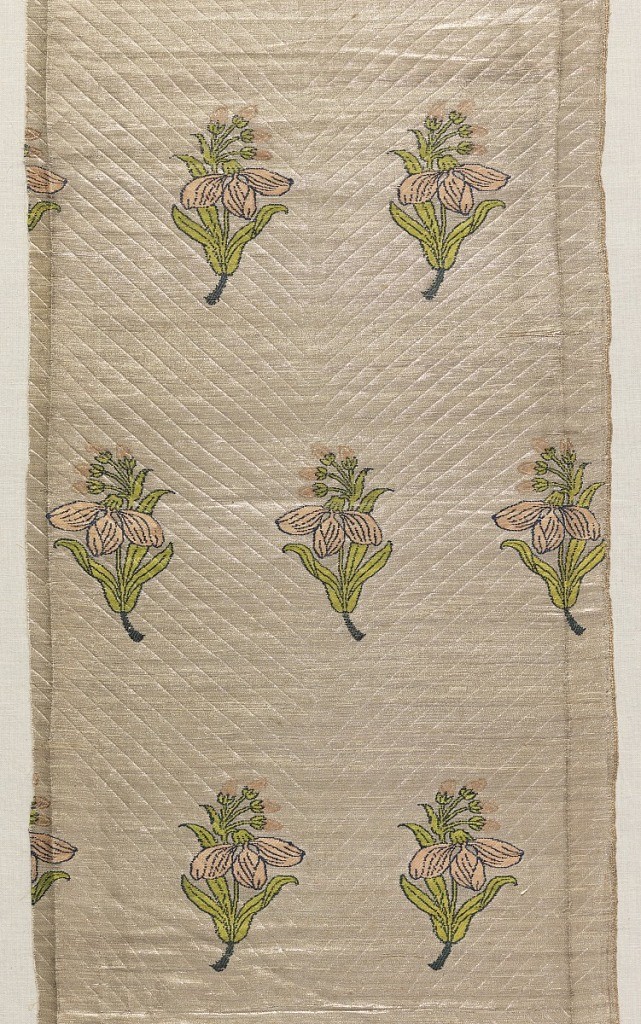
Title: Textile
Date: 18th century
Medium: silk, metallic Technique: complementary wefts 1/3 twill, silver weft is continuous and the multicolor silk wefts are discontinuous
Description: Rows of isolated flowering plant motifs in light pink, yellow-green and light blue with stems curving left or right in alternate rows on a silver background. The textile was stamped or incised in a fine, large-scale, chevron pattern.